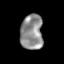
Tissue: skin
Cell type: Epithelial cells
Senescence score: 0.2427
Nuclear area (px): 777
Mean DAPI intensity: 142.395